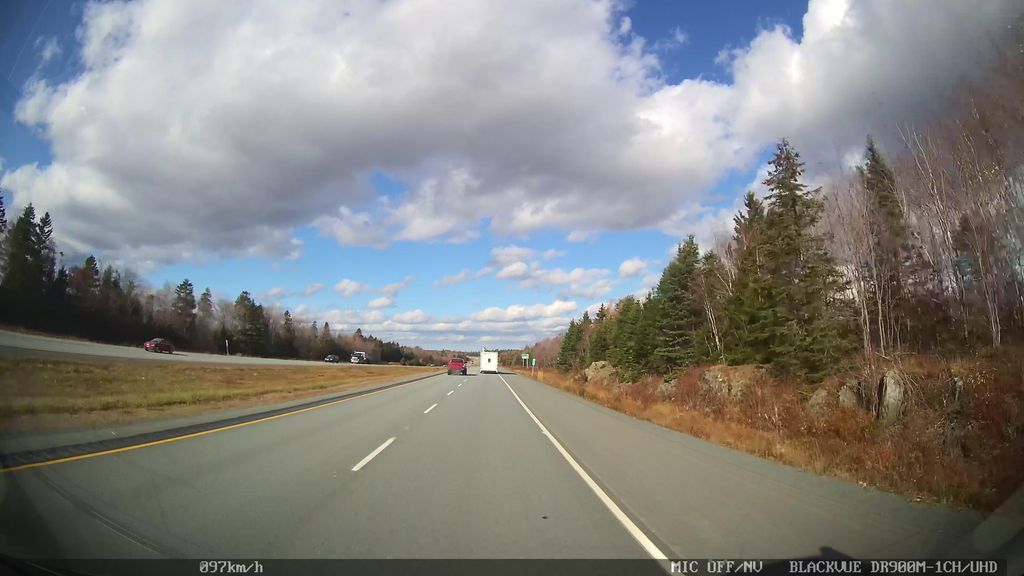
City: halifax